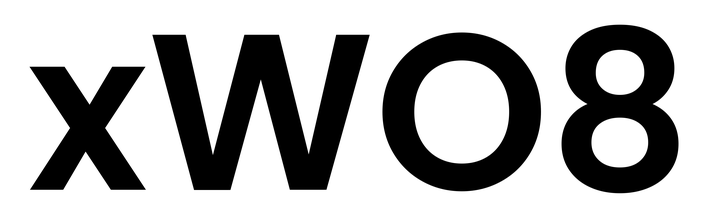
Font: Poppins-SemiBold